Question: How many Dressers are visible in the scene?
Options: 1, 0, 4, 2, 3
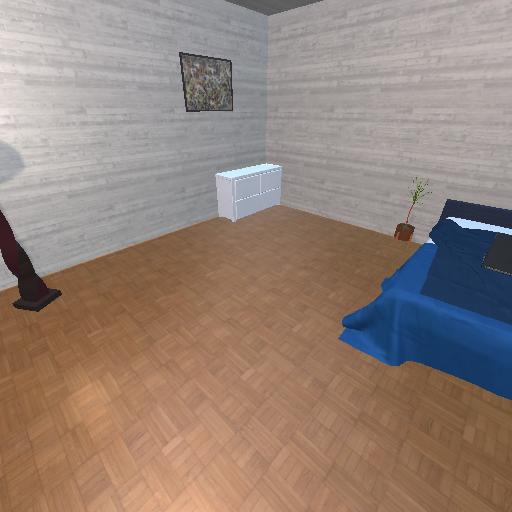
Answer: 1